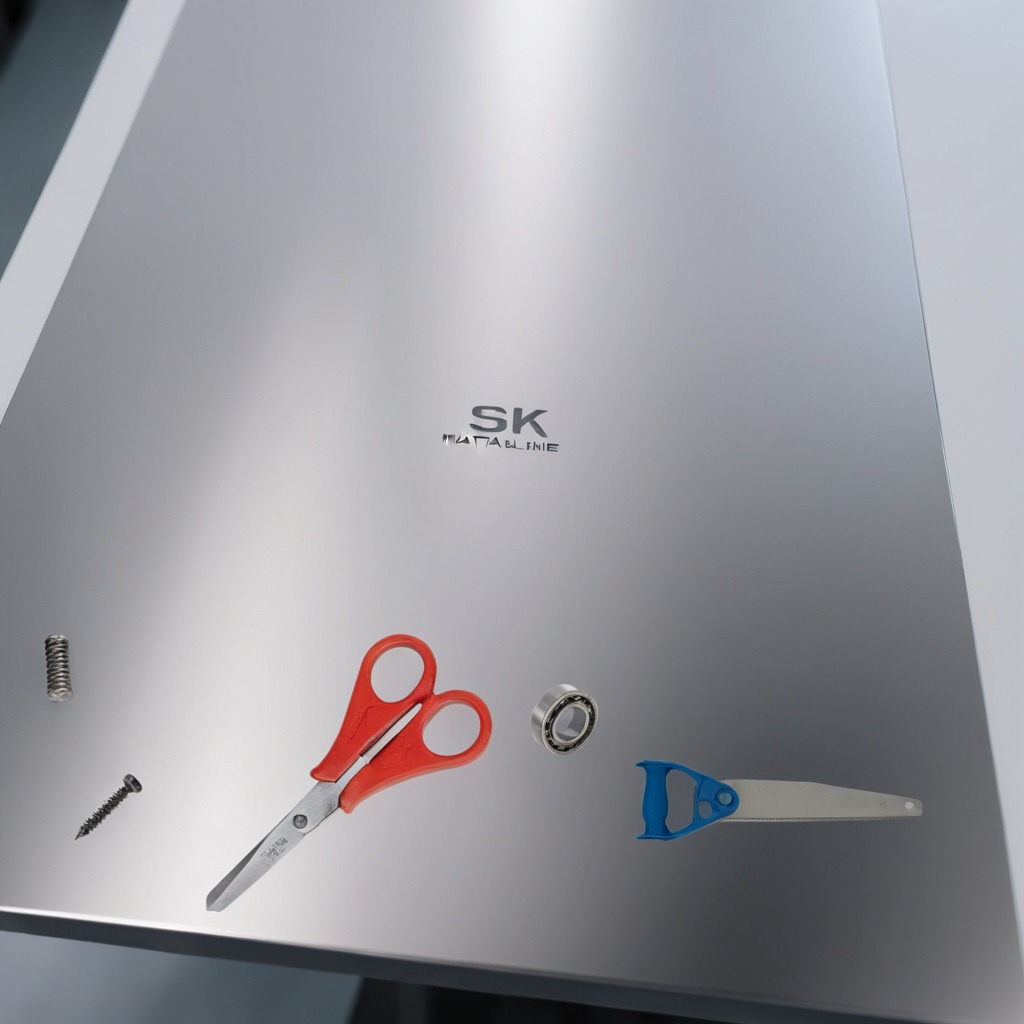
A metal ball bearing, a metal machine screw, a coiled metal spring, a handheld metal saw, and a pair of scissors are lying on a stainless steel table in a high-end prototyping lab.